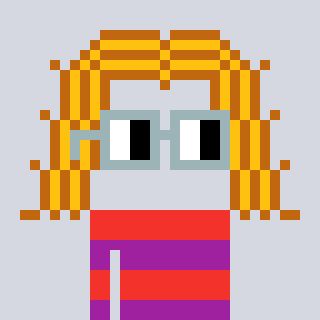
a pixel art character with square dark gray glasses, a hair-shaped head and a magenta-colored body on a cool background